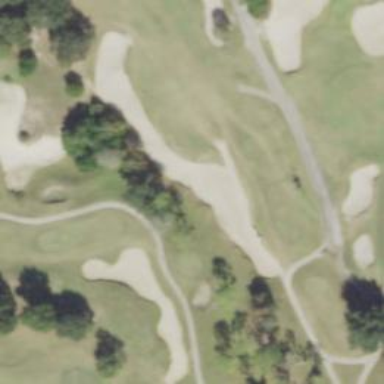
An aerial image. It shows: Grassy area designated as golf tee.